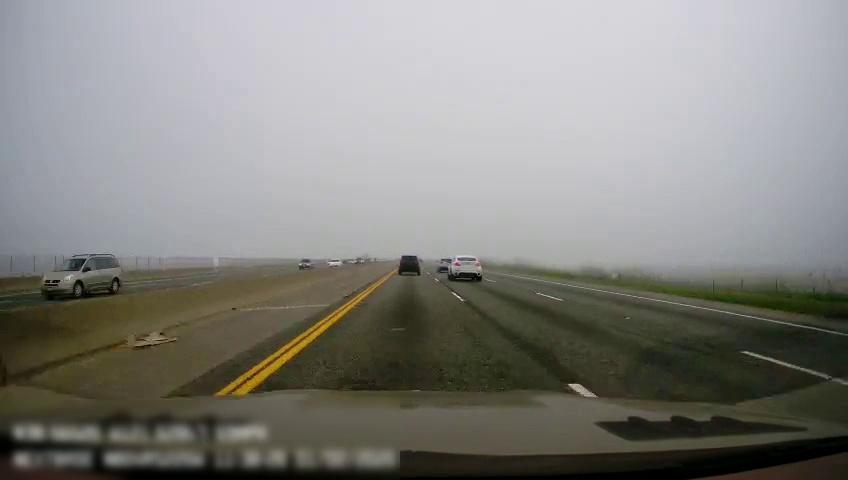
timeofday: Day
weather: Cloudy
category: Drivable Space
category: Drivable Space
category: Vehicles | Car
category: Vehicles | Car
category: Vehicles | Car
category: Vehicles | SUV
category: Vehicles | SUV
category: Vehicles | SUV
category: Lanes | Current Lane
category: Lanes | Current Lane
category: Lanes | Alternate Lane
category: Lanes | Alternate Lane
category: Lanes | Alternate Lane
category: Lanes | Opposite Lane
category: Lanes | Opposite Lane